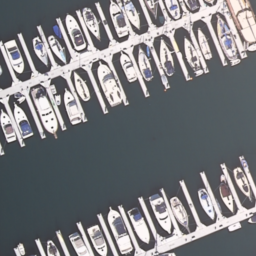
Label: harbor